Question: On one of the devices I use for testing (HTC One S, in case it matters), the 'EditText' cursor will overlap the last letter instead of being positioned just after the letter. In the attached screenshot, the black line is the actual cursor and the red line is where the cursor should be. This only happens when the cursor is at the last position; in other positions it appears correctly between letters (or before the first letter if at the very beginning).

I don't even begin to know what might be the problem here. Does anyone have an idea?
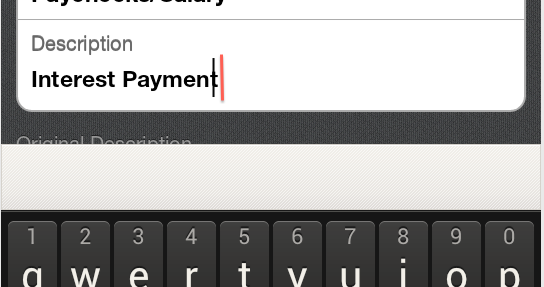
Answer: I solved this by doing the following:
'''
int flags = editText.getPaintFlags() | Paint.ANTI_ALIAS_FLAG | Paint.SUBPIXEL_TEXT_FLAG;
editText.setPaintFlags(flags);
'''